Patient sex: F
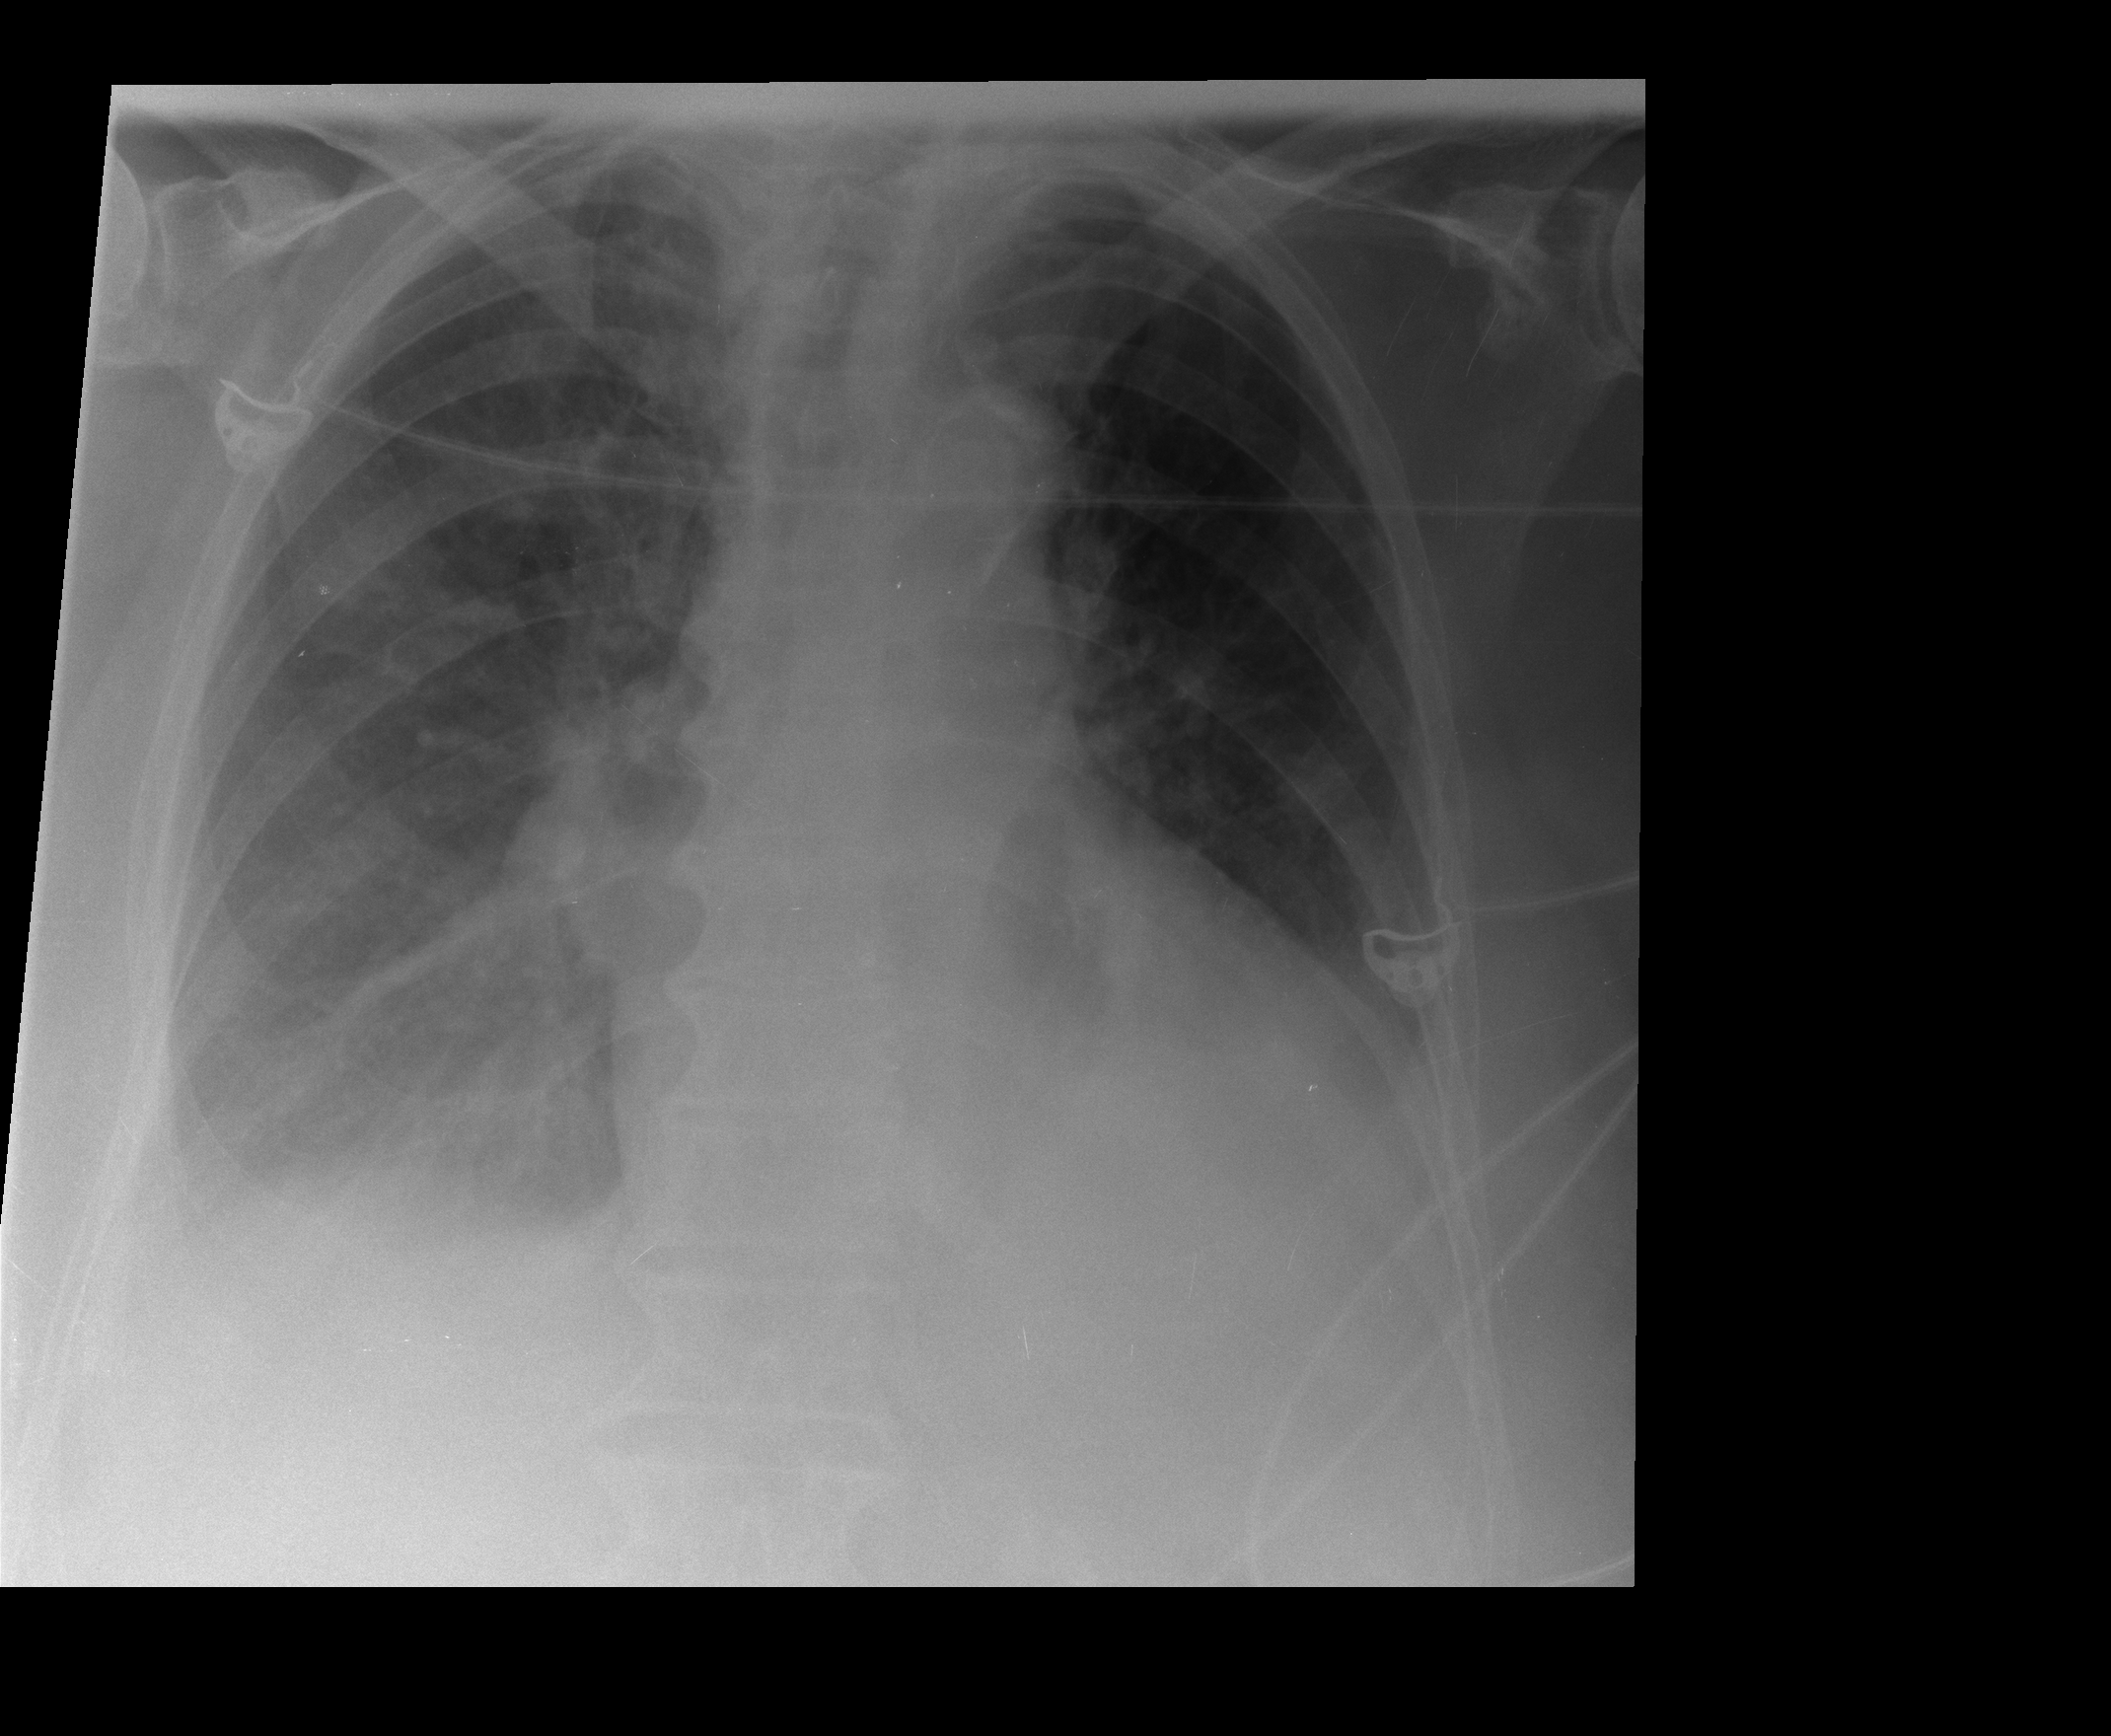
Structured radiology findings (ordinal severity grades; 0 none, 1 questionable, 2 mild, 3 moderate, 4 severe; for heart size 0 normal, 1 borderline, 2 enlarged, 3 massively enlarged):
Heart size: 2
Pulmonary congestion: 1
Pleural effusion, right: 2
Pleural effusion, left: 2
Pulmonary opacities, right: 1
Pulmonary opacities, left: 0
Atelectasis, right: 2
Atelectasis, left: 2